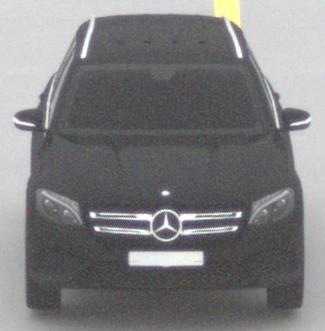
Make: Mercedes-Benz
Model: GLC 250
Detailed model: GLC (253)
Model produced from: 2015/09
Model produced until: 2018/05
Doors: 5
Color: black
Road condition: dry road
Daytime: midday
Contrast: low contrast